Interaction volume radius: 10 \u00c5
Interaction volume height: 25 \u00c5
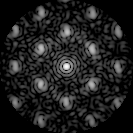
Disorder parameter: 0.4084